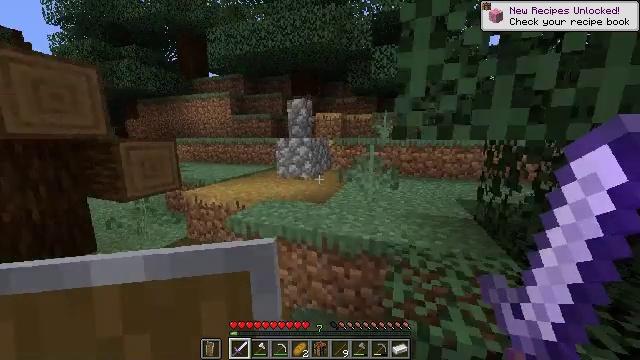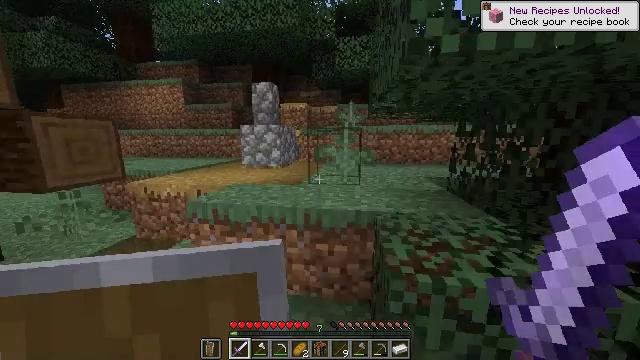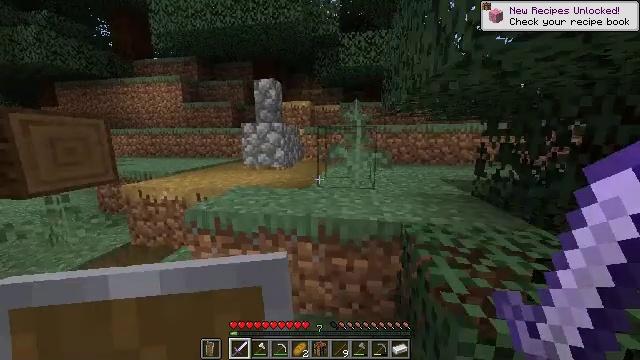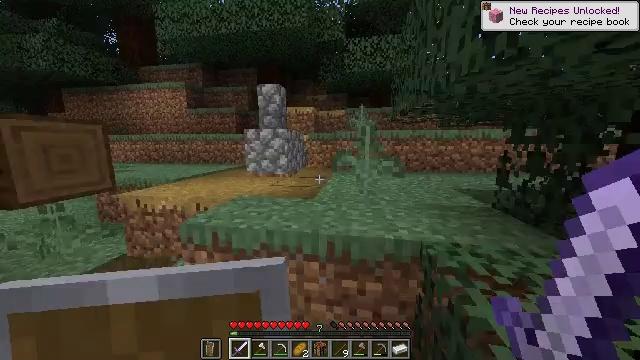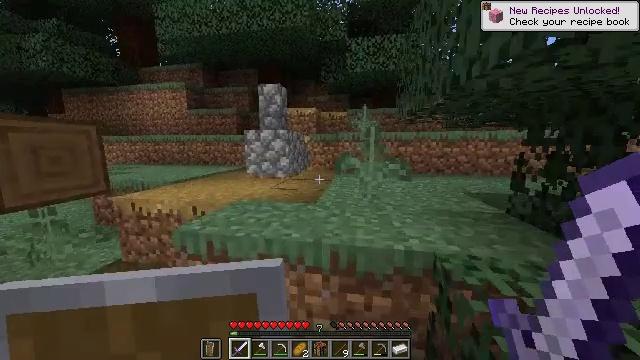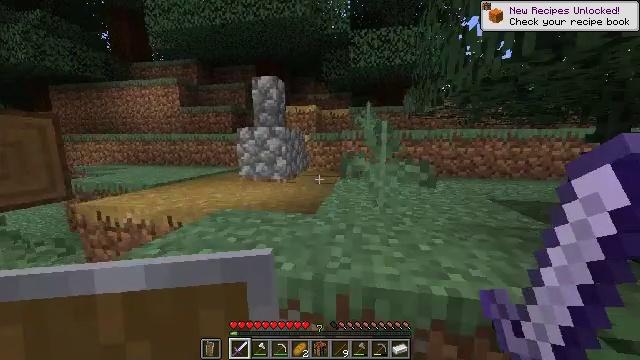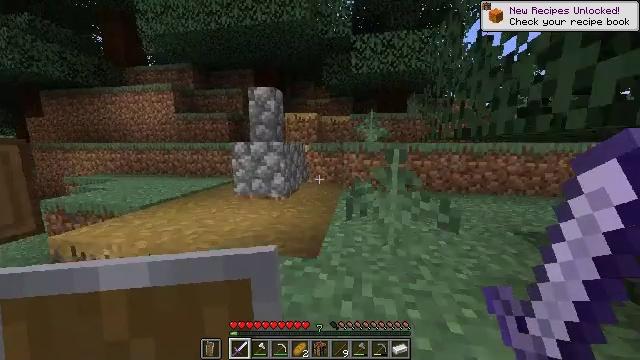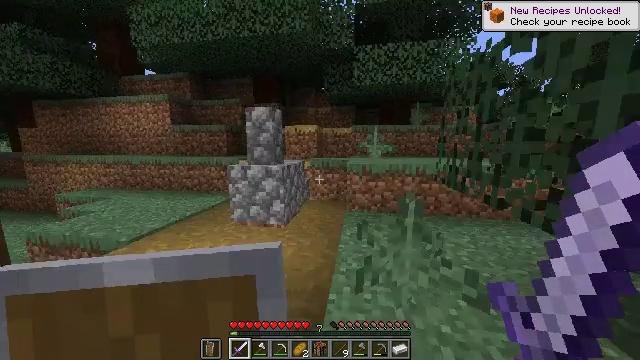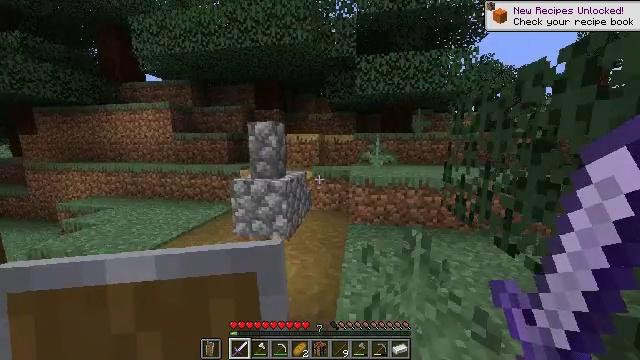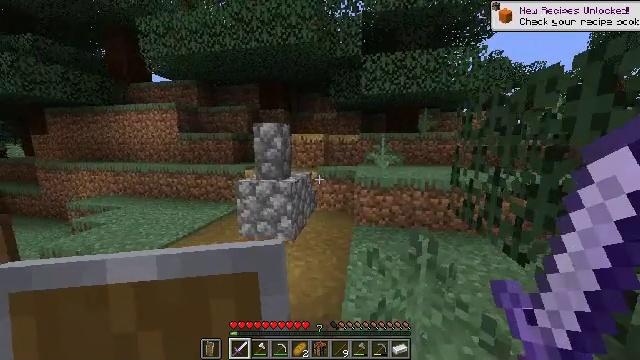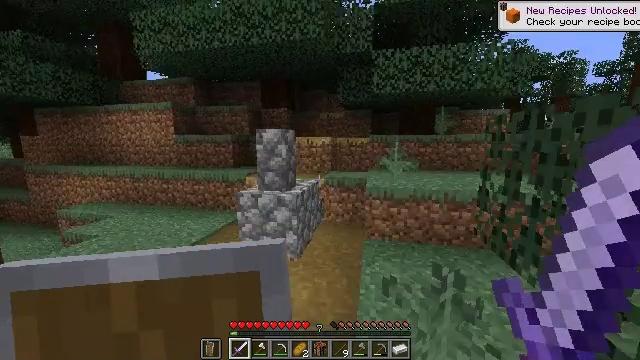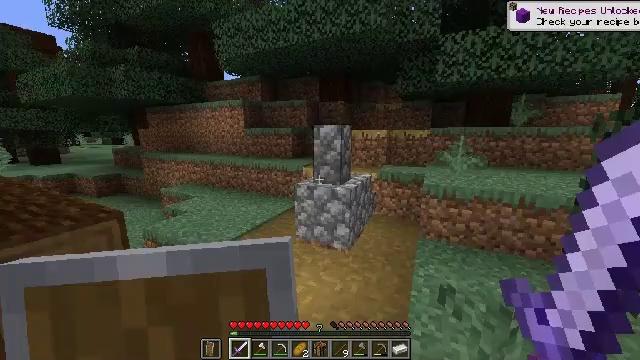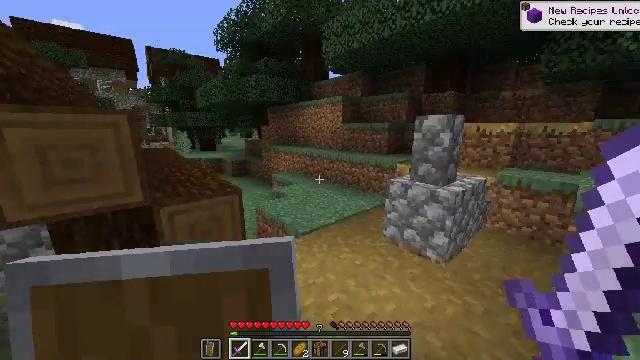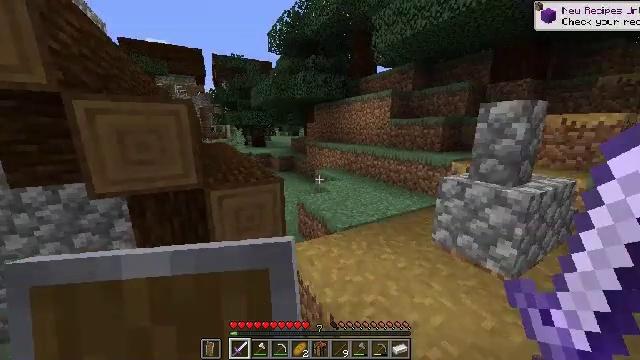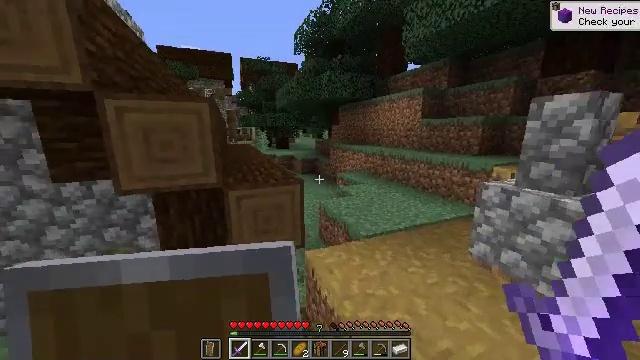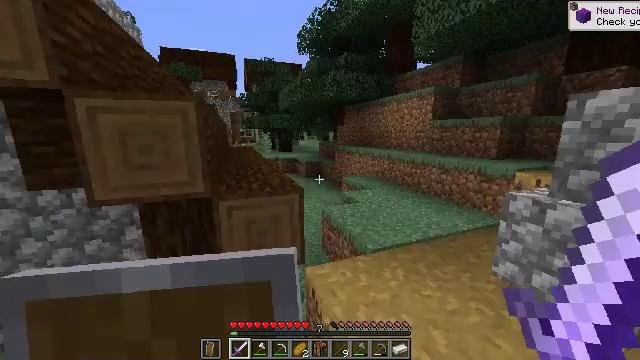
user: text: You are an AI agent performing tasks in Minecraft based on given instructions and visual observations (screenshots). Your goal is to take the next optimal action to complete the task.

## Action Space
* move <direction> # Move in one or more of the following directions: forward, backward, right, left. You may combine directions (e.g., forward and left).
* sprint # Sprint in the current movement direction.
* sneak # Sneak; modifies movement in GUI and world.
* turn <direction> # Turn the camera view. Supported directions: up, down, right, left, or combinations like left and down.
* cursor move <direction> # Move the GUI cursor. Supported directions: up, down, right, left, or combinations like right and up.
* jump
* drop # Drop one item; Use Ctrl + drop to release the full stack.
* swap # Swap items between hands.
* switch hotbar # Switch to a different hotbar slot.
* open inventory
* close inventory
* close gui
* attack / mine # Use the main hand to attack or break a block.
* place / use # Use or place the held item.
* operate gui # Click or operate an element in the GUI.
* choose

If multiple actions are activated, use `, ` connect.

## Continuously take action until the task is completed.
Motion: motion action
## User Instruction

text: Destroy the bookshelf.
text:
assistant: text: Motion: move forward, sprint, turn right
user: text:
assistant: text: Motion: move forward, sprint
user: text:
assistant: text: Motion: move forward, sprint, turn up
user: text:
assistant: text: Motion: move forward, sprint
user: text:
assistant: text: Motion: move forward, sprint
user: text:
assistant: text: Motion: move forward, sprint, jump
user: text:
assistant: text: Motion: move forward, sprint, jump
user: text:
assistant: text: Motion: move forward, sprint, jump
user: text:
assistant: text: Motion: move forward, sprint, turn left, jump
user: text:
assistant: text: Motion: move forward, sprint, turn left, jump
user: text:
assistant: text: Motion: move forward, sprint, turn left and down, jump
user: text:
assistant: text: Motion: move forward, sprint, turn left and down, jump
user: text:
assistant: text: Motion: move forward, sprint, turn left, jump
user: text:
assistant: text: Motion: move forward, sprint, turn left and up, jump
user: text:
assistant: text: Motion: move forward, sprint, turn left, jump
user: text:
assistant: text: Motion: move forward, sprint, jump
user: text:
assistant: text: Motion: move forward, sprint, jump
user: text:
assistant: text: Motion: move forward, sprint, jump
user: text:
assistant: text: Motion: move forward, sprint, jump
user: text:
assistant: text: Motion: move forward, sprint, turn right and up, jump
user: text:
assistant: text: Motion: move forward, sprint, turn right and up, jump
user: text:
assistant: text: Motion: move forward, sprint, turn right and up, jump
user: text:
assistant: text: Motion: move forward, sprint, jump
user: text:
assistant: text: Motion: move forward, sprint, jump
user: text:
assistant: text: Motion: move forward, sprint, jump
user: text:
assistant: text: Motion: move forward, sprint, jump
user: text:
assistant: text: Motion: move forward, turn left, jump
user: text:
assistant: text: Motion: move forward, sprint, turn left, jump
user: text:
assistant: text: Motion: move forward, sprint, turn left, jump
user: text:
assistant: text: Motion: move forward, sprint, turn left, jump